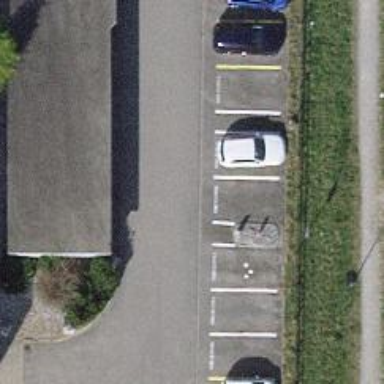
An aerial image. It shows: Block barrier.